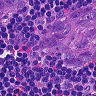
Metastatic tissue present: yes